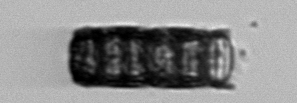
Label: Paralia_sulcata